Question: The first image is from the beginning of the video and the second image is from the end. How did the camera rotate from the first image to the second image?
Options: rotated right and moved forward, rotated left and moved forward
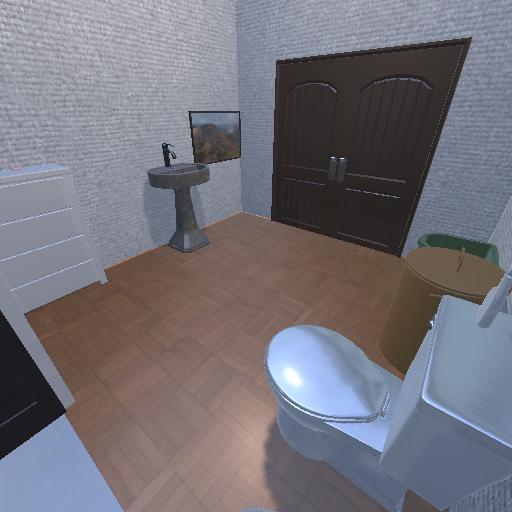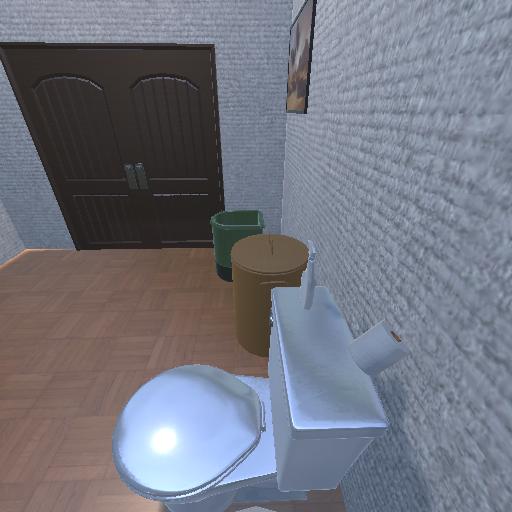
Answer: rotated right and moved forward